Interaction volume radius: 5 \u00c5
Interaction volume height: 15 \u00c5
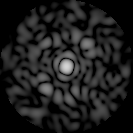
Disorder parameter: 0.8552